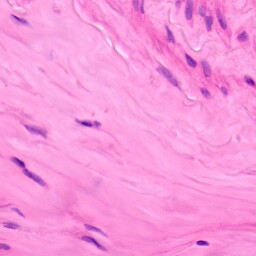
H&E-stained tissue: Lung